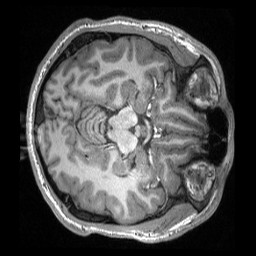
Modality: T1w
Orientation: axial
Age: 18
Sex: male
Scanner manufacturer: siemens
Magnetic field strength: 3 T
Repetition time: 2.3 s
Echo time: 0.00308 s